Current action and preconditions to check: trajectory_clear

Your task: For each precondition in the list above, predict whether it will hold at this action.

Consider the current scene as observed from the mobile robot's camera, and analyze the predicted future states of all dynamic agents (e.g., people, animals, vehicles, or any moving entities) within the NEXT SECOND.

IMPORTANT: Only answer "very likely" if you are absolutely certain—based on strong, clear evidence—that a dynamic agent will violate the precondition in the predicted future state. Do NOT answer "very likely" for unlikely, ambiguous, or low-probability risks.

Ask yourself for each precondition: Is there a high probability, with clear and convincing evidence, that the predicted future states of any dynamic agent will interfere with the predicted future state of the currently executing action within the NEXT SECOND, causing that precondition to fail?

Assess the risk level based on these predictions. Use "likely" or "very likely" if motions create a clear risk of interference.

Use "neutral" or "improbable" if agents are nearby but their predicted paths are clearly diverging or non-conflicting.

Failure Risk Categories: "very improbable", "improbable", "neutral", "likely", "very likely"

Answer Format: Output ONLY the probability_of_failure value from these categories: "very improbable", "improbable", "neutral", "likely", "very likely"

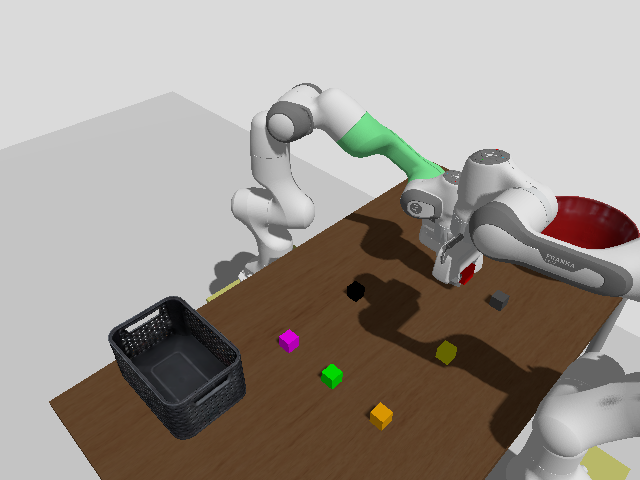

Answer: very improbable